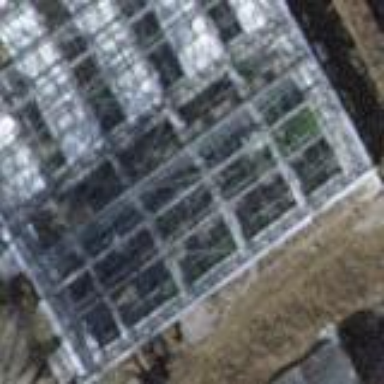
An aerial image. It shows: Greenhouse.